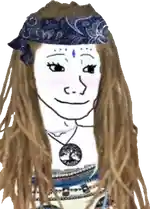
Label: 5_Trad_Wife